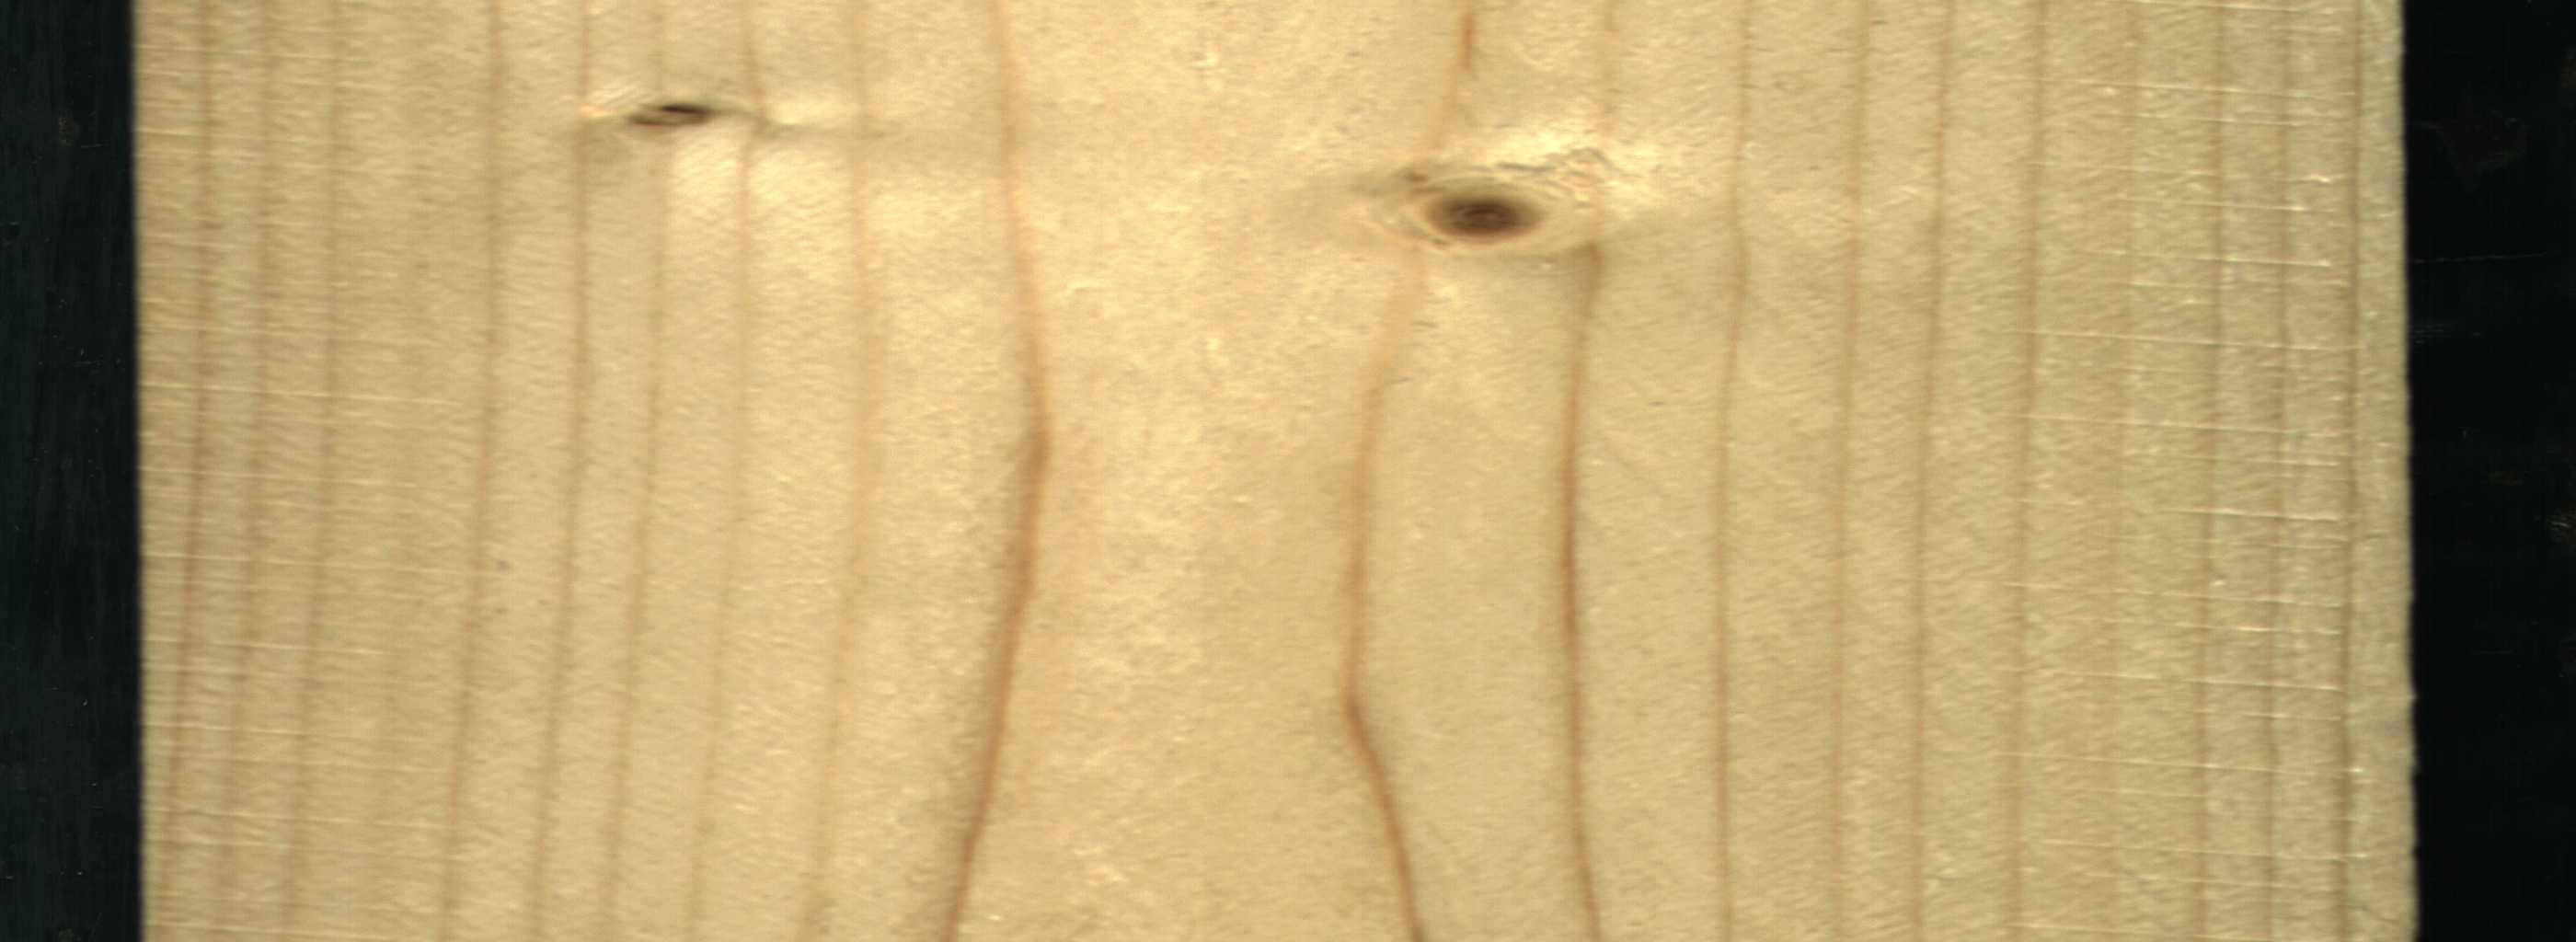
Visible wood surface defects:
Live_Knot
Live_Knot